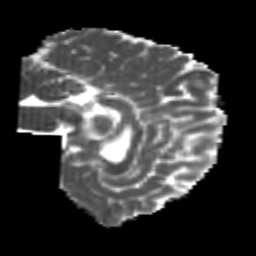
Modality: MD
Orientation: sagittal
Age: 20
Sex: male
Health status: healthy
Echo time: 0.074 s